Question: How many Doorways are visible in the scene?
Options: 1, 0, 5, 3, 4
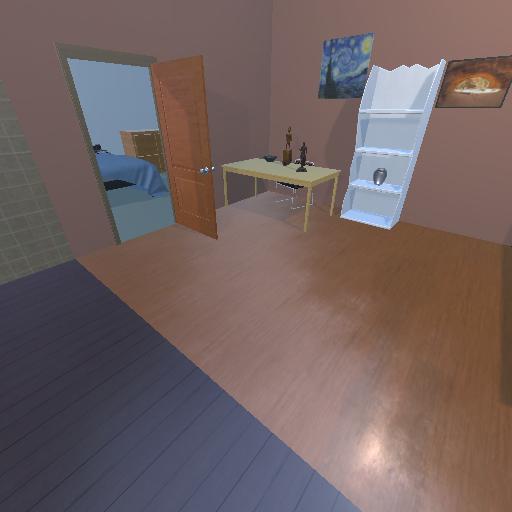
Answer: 1